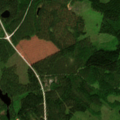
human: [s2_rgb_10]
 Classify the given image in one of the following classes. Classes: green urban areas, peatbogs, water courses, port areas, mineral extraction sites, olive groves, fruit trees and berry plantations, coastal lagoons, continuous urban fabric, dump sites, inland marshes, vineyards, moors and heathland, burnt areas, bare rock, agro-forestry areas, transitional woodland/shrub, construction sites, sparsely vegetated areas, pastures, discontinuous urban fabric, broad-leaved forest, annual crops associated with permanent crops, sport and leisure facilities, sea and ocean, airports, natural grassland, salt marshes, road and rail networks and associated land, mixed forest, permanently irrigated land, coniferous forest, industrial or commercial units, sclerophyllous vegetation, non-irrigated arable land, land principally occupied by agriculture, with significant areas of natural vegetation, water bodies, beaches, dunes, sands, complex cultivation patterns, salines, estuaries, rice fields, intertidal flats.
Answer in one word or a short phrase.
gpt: coniferous forest, mixed forest